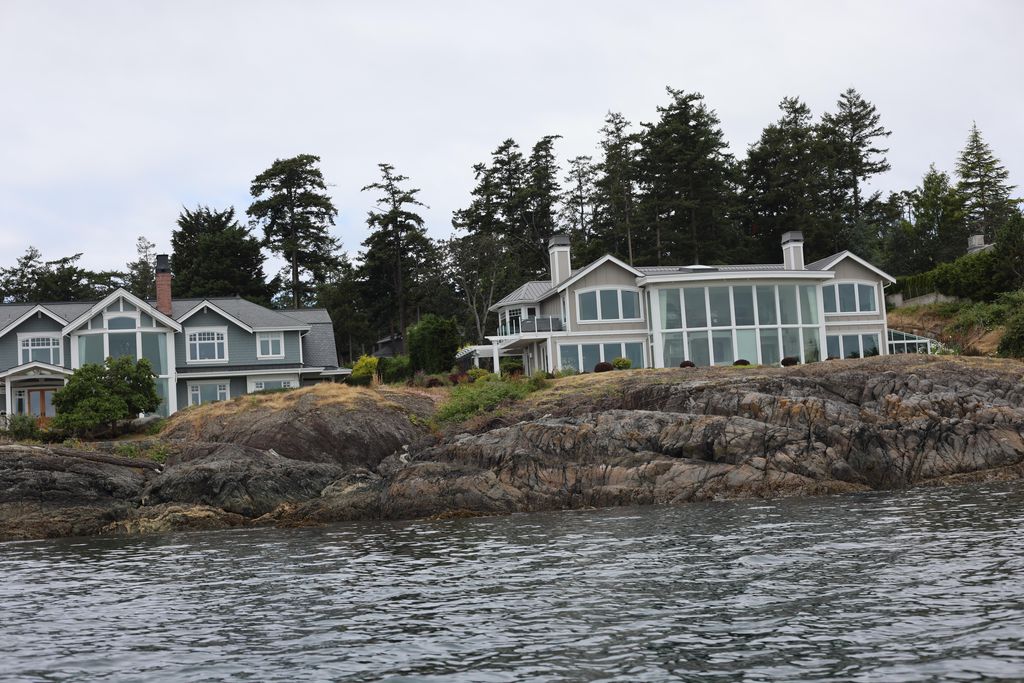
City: victoria